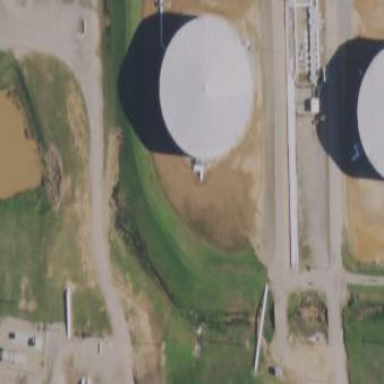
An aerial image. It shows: Storage tank which is man-made.